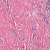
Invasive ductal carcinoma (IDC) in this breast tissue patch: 0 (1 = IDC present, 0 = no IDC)